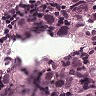
Metastatic tissue present: yes